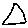
Label: triangle